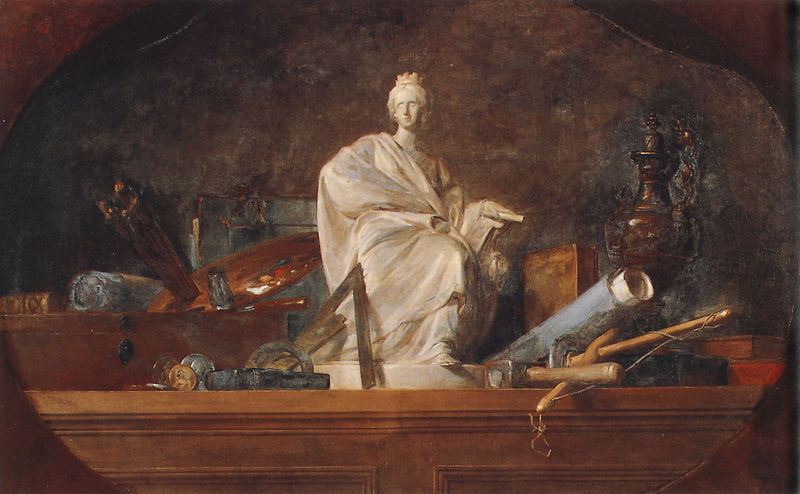
Titel: Die Attribute der Künste
Künstler: Jean-Baptiste Siméon Chardin
Institution: Paris, Musée du Louvre
Schlagwörter: blau, weiß, dreieck, braun, frau, grau, tisch, figur, krone, kanne, krug, statue, stilleben, stillleben, vase, kommode, papier, schrank, farbe, plastik, nische, buch, gefäss, geld, kiste, palette, pinsel, rolle, pergament, werkzeug, papierrolle, hammer, pokal, winkel, zirkel, münzen, munzen